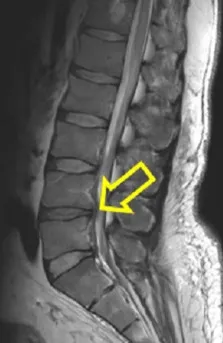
MRI:. Sagittal plane, MRI of the lumbar spine discovered dehydration, and ,degeneration of the disc of L4-L5, narrowing of the disc space of L4-L5.
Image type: radiology (mri)